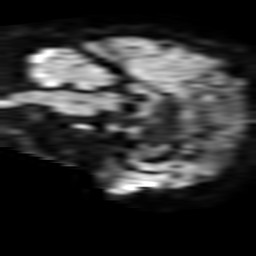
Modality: TRACE
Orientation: sagittal
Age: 48
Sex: female
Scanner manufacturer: philips
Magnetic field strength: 3 T
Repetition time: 3.084 s
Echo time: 0.076 s